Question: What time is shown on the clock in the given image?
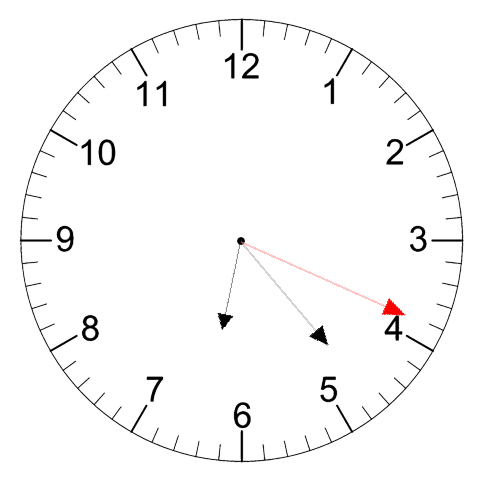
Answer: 06:23:19